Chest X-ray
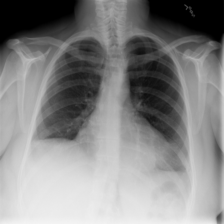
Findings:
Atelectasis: negative
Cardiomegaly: negative
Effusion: negative
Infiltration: negative
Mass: negative
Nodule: negative
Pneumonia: negative
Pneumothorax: negative
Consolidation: negative
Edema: negative
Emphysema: negative
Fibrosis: negative
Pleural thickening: negative
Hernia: negative